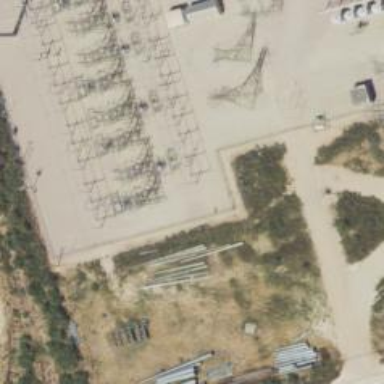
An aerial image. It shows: Power tower.